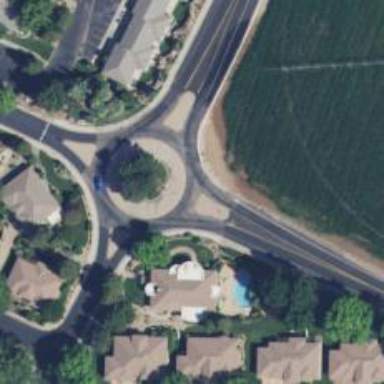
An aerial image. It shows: Tertiary road leading to roundabout.